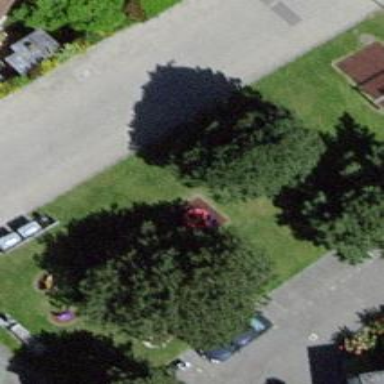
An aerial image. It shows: Playground area for leisure activities on the land.